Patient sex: M
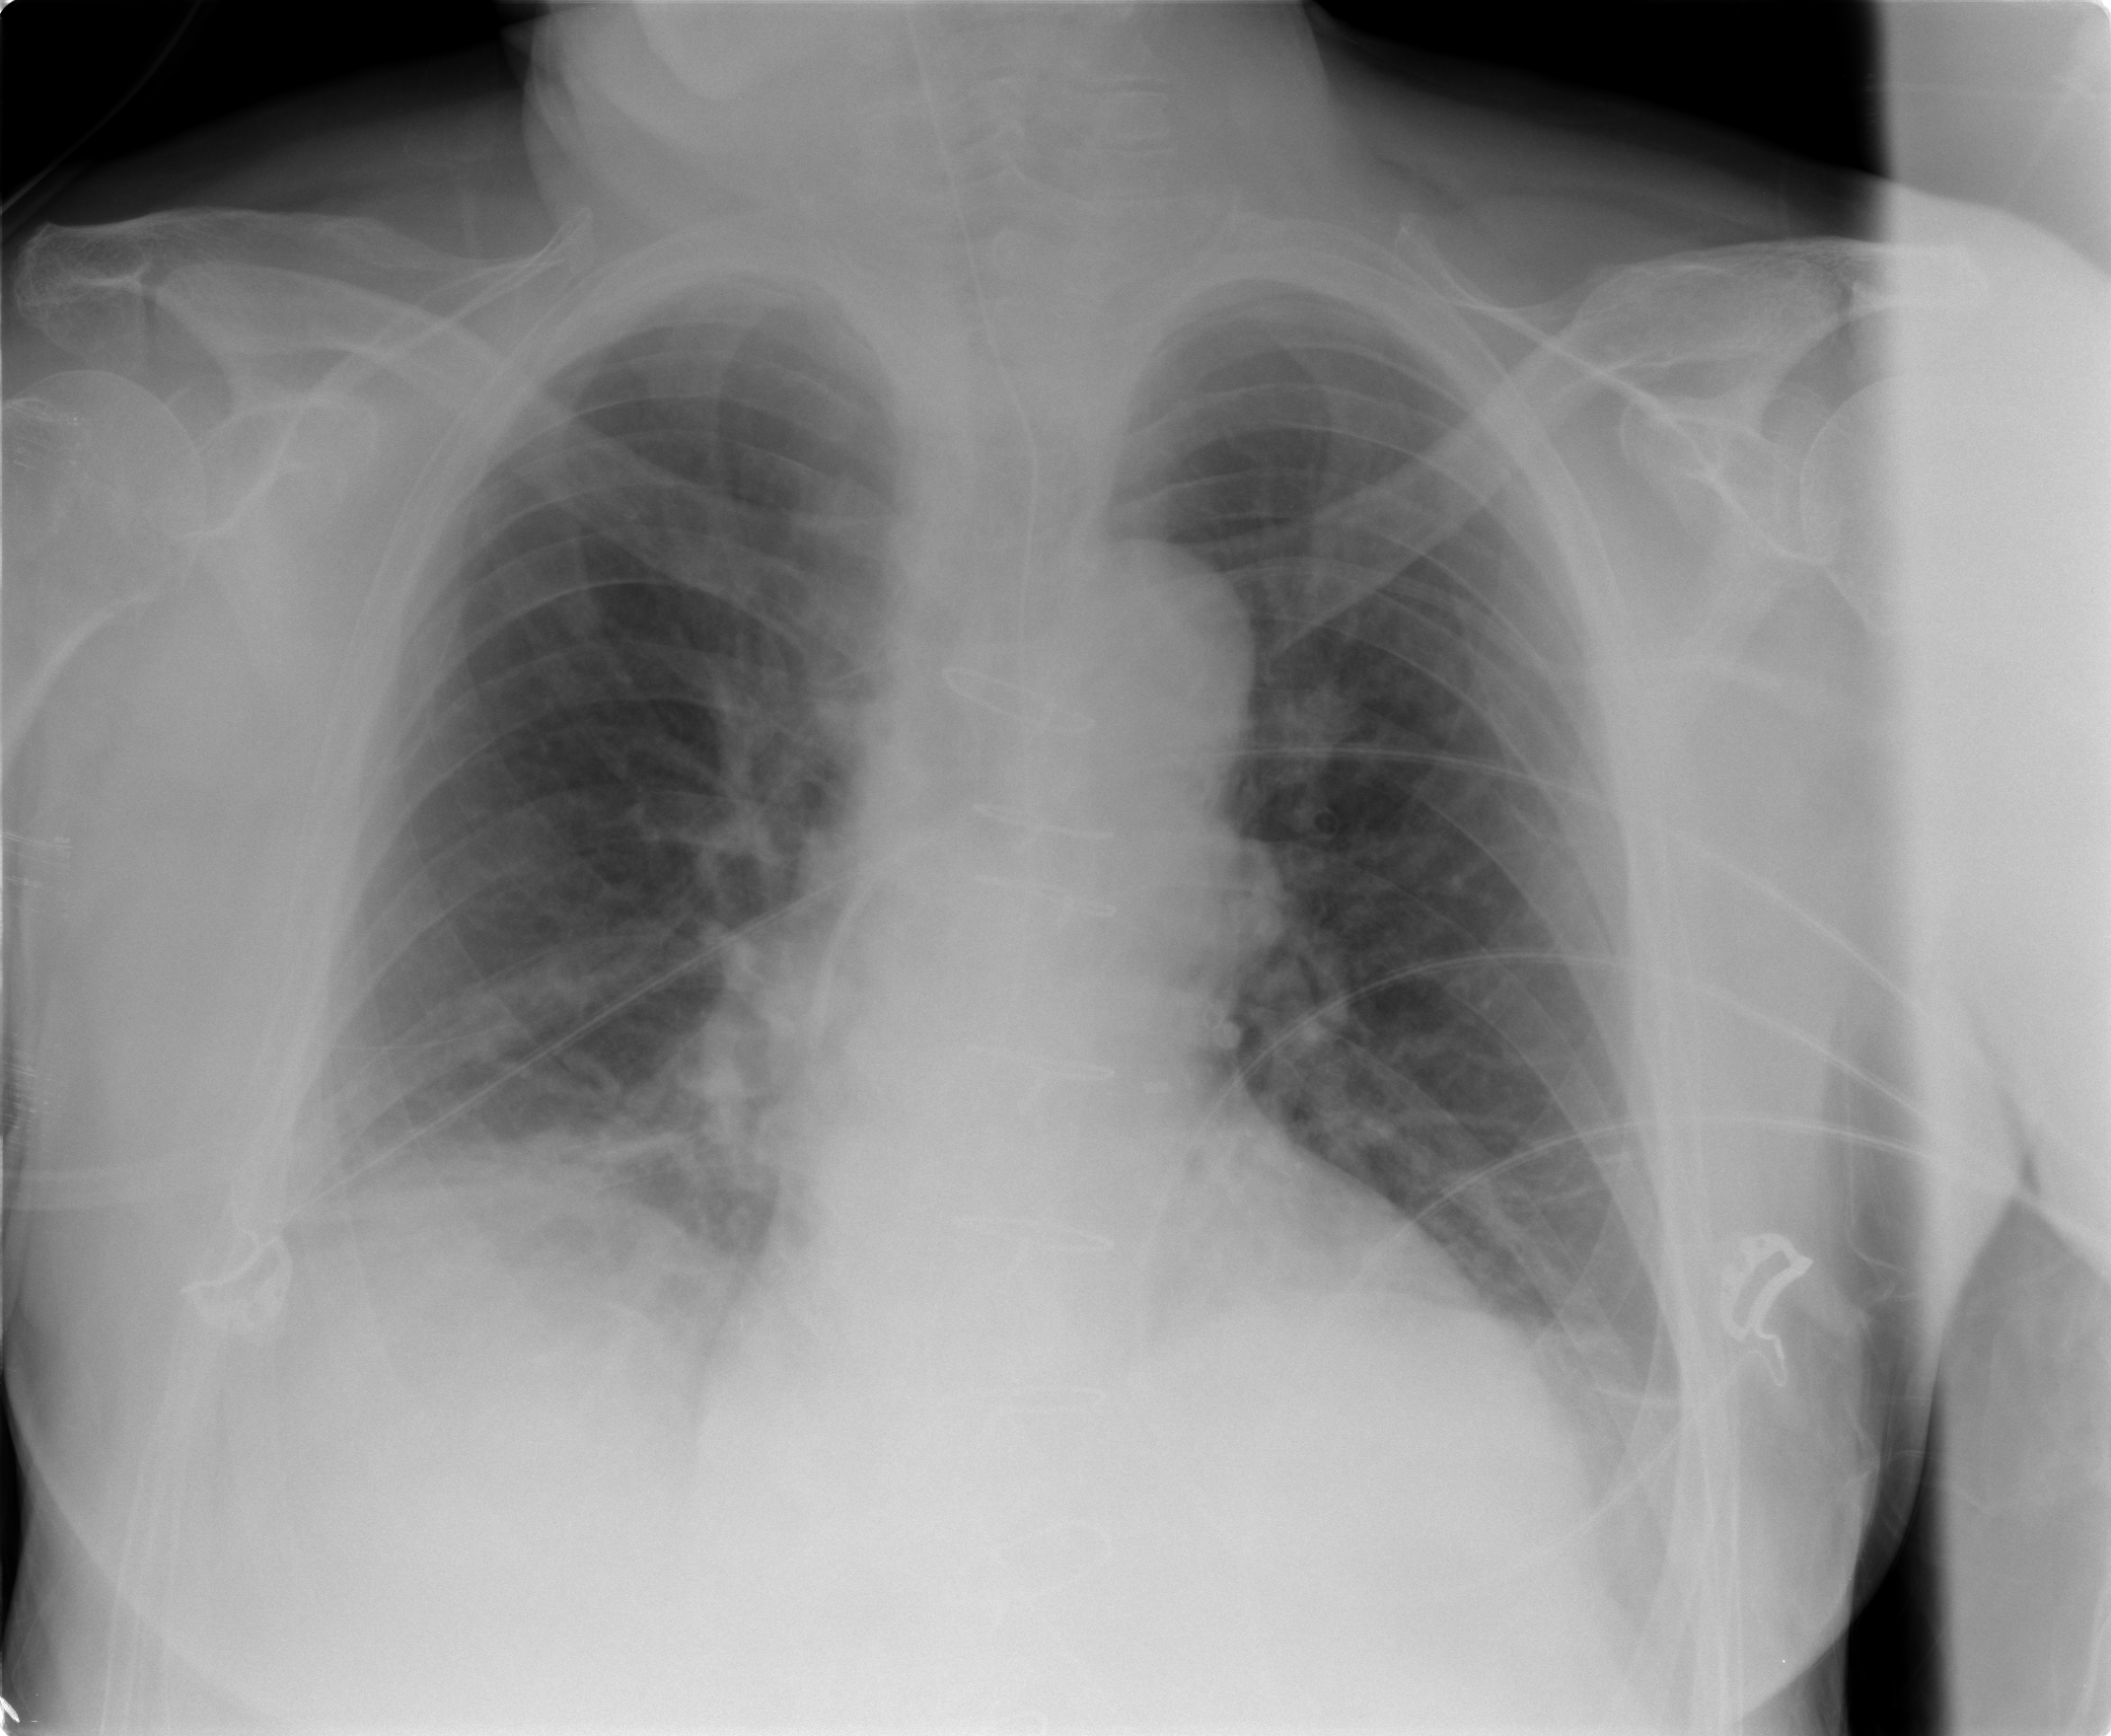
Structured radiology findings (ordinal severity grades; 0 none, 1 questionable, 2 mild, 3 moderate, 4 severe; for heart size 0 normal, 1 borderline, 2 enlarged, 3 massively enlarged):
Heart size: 2
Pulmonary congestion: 0
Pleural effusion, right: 2
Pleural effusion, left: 2
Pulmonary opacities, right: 0
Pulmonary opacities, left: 0
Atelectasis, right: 2
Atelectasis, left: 2